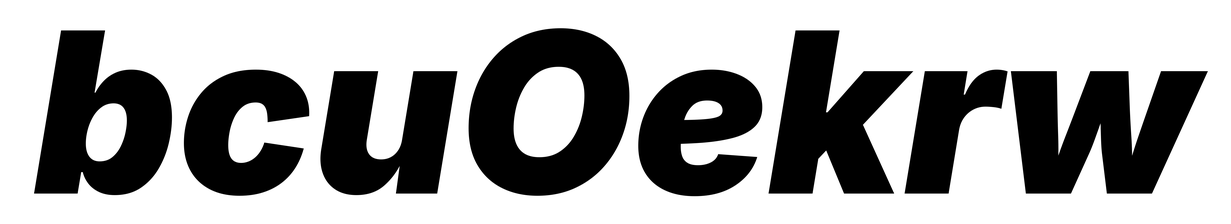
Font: Inter-Italic_Black_Italic